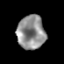
Tissue: prostate
Cell type: T cells
Senescence score: 0.3526
Nuclear area (px): 925
Mean DAPI intensity: 143.344